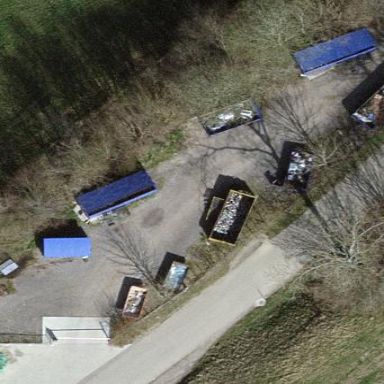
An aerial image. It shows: Recycling center for various types of waste.